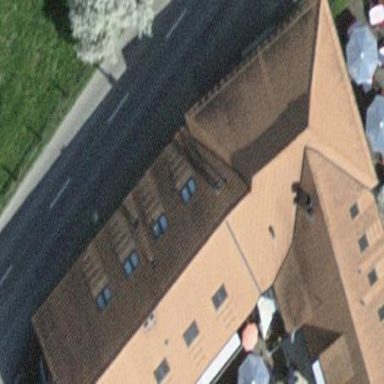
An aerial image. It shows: Restaurant building.